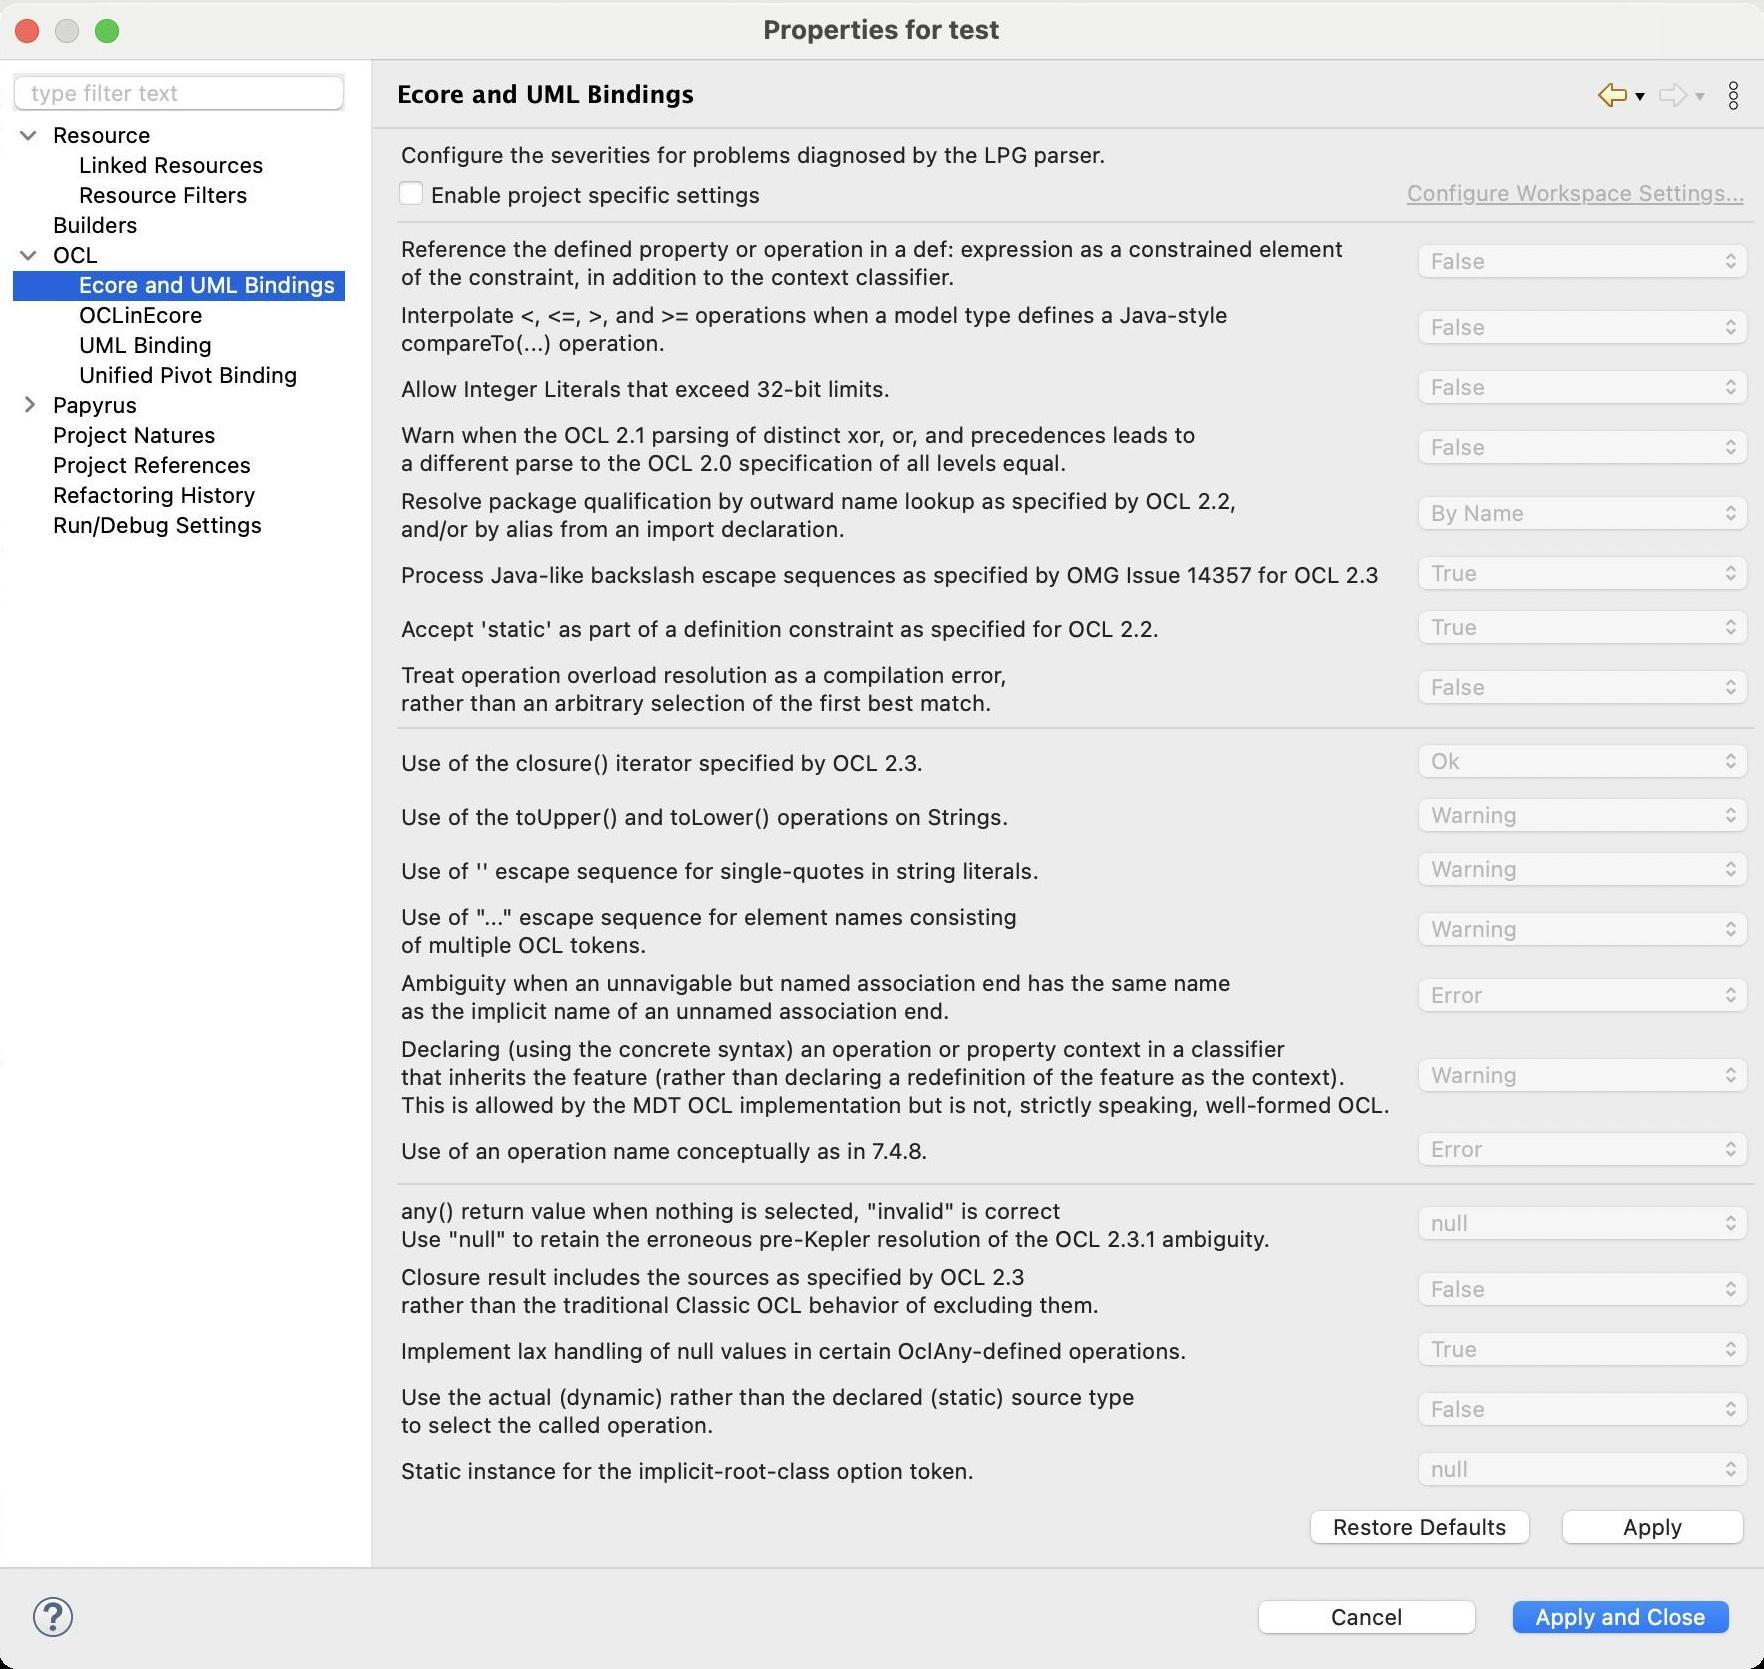
Accessibility tree:
{"name": "Properties_for_test", "role": "AXWindow", "description": null, "role_description": "standard window", "value": null, "position": "370.00;136.00", "size": "883;833", "children": [{"name": "Apply_and_Close", "role": "AXButton", "description": null, "role_description": "button", "value": null, "position": "751.00;795.00", "size": "120;27", "children": []}, {"name": "Cancel", "role": "AXButton", "description": null, "role_description": "button", "value": null, "position": "624.00;795.00", "size": "120;27", "children": []}, {"name": null, "role": "AXToolbar", "description": null, "role_description": "toolbar", "value": null, "position": "12.00;793.00", "size": "30;30", "children": [{"name": "Help", "role": "AXCheckBox", "description": null, "role_description": "checkbox", "value": 0, "position": "12.00;793.00", "size": "30;30", "children": []}]}, {"name": null, "role": "AXScrollArea", "description": null, "role_description": "scroll area", "value": null, "position": "199.00;69.00", "size": "679;708", "children": [{"name": "Apply", "role": "AXButton", "description": null, "role_description": "button", "value": null, "position": "776.00;750.00", "size": "102;27", "children": []}, {"name": "Restore_Defaults", "role": "AXButton", "description": null, "role_description": "button", "value": null, "position": "650.00;750.00", "size": "121;27", "children": []}, {"name": null, "role": "AXPopUpButton", "description": null, "role_description": "pop up button", "value": "null", "position": "706.00;723.00", "size": "172;22", "children": []}, {"name": null, "role": "AXStaticText", "description": null, "role_description": "text", "value": "Static instance for the implicit-root-class option token.", "position": "199.00;727.00", "size": "291;14", "children": []}, {"name": null, "role": "AXPopUpButton", "description": null, "role_description": "pop up button", "value": "False", "position": "706.00;693.00", "size": "172;22", "children": []}, {"name": null, "role": "AXStaticText", "description": null, "role_description": "text", "value": "Use the actual (dynamic) rather than the declared (static) source type\nto select the called operation.", "position": "199.00;690.00", "size": "372;28", "children": []}, {"name": null, "role": "AXPopUpButton", "description": null, "role_description": "pop up button", "value": "True", "position": "706.00;663.00", "size": "172;22", "children": []}, {"name": null, "role": "AXStaticText", "description": null, "role_description": "text", "value": "Implement lax handling of null values in certain OclAny-defined operations.", "position": "199.00;667.00", "size": "397;14", "children": []}, {"name": null, "role": "AXPopUpButton", "description": null, "role_description": "pop up button", "value": "False", "position": "706.00;633.00", "size": "172;22", "children": []}, {"name": null, "role": "AXStaticText", "description": null, "role_description": "text", "value": "Closure result includes the sources as specified by OCL 2.3\nrather than the traditional Classic OCL behavior of excluding them.", "position": "199.00;630.00", "size": "354;28", "children": []}, {"name": null, "role": "AXPopUpButton", "description": null, "role_description": "pop up button", "value": "null", "position": "706.00;600.00", "size": "172;22", "children": []}, {"name": null, "role": "AXStaticText", "description": null, "role_description": "text", "value": "any() return value when nothing is selected, \"invalid\" is correct\nUse \"null\" to retain the erroneous pre-Kepler resolution of the OCL 2.3.1 ambiguity.", "position": "199.00;597.00", "size": "439;28", "children": []}, {"name": null, "role": "AXPopUpButton", "description": null, "role_description": "pop up button", "value": "Error", "position": "706.00;563.00", "size": "172;22", "children": []}, {"name": null, "role": "AXStaticText", "description": null, "role_description": "text", "value": "Use of an operation name conceptually as in 7.4.8.", "position": "199.00;567.00", "size": "268;14", "children": []}, {"name": null, "role": "AXPopUpButton", "description": null, "role_description": "pop up button", "value": "Warning", "position": "706.00;526.00", "size": "172;22", "children": []}, {"name": null, "role": "AXStaticText", "description": null, "role_description": "text", "value": "Declaring (using the concrete syntax) an operation or property context in a classifier\nthat inherits the feature (rather than declaring a redefinition of the feature as the context).\nThis is allowed by the MDT OCL implementation but is not, strictly speaking, well-formed OCL.", "position": "199.00;516.00", "size": "499;42", "children": []}, {"name": null, "role": "AXPopUpButton", "description": null, "role_description": "pop up button", "value": "Error", "position": "706.00;486.00", "size": "172;22", "children": []}, {"name": null, "role": "AXStaticText", "description": null, "role_description": "text", "value": "Ambiguity when an unnavigable but named association end has the same name\nas the implicit name of an unnamed association end.", "position": "199.00;483.00", "size": "419;28", "children": []}, {"name": null, "role": "AXPopUpButton", "description": null, "role_description": "pop up button", "value": "Warning", "position": "706.00;453.00", "size": "172;22", "children": []}, {"name": null, "role": "AXStaticText", "description": null, "role_description": "text", "value": "Use of \"...\" escape sequence for element names consisting\nof multiple OCL tokens.", "position": "199.00;450.00", "size": "313;28", "children": []}, {"name": null, "role": "AXPopUpButton", "description": null, "role_description": "pop up button", "value": "Warning", "position": "706.00;423.00", "size": "172;22", "children": []}, {"name": null, "role": "AXStaticText", "description": null, "role_description": "text", "value": "Use of '' escape sequence for single-quotes in string literals.", "position": "199.00;427.00", "size": "324;14", "children": []}, {"name": null, "role": "AXPopUpButton", "description": null, "role_description": "pop up button", "value": "Warning", "position": "706.00;396.00", "size": "172;22", "children": []}, {"name": null, "role": "AXStaticText", "description": null, "role_description": "text", "value": "Use of the toUpper() and toLower() operations on Strings.", "position": "199.00;400.00", "size": "308;14", "children": []}, {"name": null, "role": "AXPopUpButton", "description": null, "role_description": "pop up button", "value": "Ok", "position": "706.00;369.00", "size": "172;22", "children": []}, {"name": null, "role": "AXStaticText", "description": null, "role_description": "text", "value": "Use of the closure() iterator specified by OCL 2.3.", "position": "199.00;373.00", "size": "266;14", "children": []}, {"name": null, "role": "AXPopUpButton", "description": null, "role_description": "pop up button", "value": "False", "position": "706.00;332.00", "size": "172;22", "children": []}, {"name": null, "role": "AXStaticText", "description": null, "role_description": "text", "value": "Treat operation overload resolution as a compilation error,\nrather than an arbitrary selection of the first best match.", "position": "199.00;329.00", "size": "308;28", "children": []}, {"name": null, "role": "AXPopUpButton", "description": null, "role_description": "pop up button", "value": "True", "position": "706.00;302.00", "size": "172;22", "children": []}, {"name": null, "role": "AXStaticText", "description": null, "role_description": "text", "value": "Accept 'static' as part of a definition constraint as specified for OCL 2.2.", "position": "199.00;306.00", "size": "384;14", "children": []}, {"name": null, "role": "AXPopUpButton", "description": null, "role_description": "pop up button", "value": "True", "position": "706.00;275.00", "size": "172;22", "children": []}, {"name": null, "role": "AXStaticText", "description": null, "role_description": "text", "value": "Process Java-like backslash escape sequences as specified by OMG Issue 14357 for OCL 2.3", "position": "199.00;279.00", "size": "493;14", "children": []}, {"name": null, "role": "AXPopUpButton", "description": null, "role_description": "pop up button", "value": "By Name", "position": "706.00;245.00", "size": "172;22", "children": []}, {"name": null, "role": "AXStaticText", "description": null, "role_description": "text", "value": "Resolve package qualification by outward name lookup as specified by OCL 2.2,\nand/or by alias from an import declaration.", "position": "199.00;242.00", "size": "422;28", "children": []}, {"name": null, "role": "AXPopUpButton", "description": null, "role_description": "pop up button", "value": "False", "position": "706.00;212.00", "size": "172;22", "children": []}, {"name": null, "role": "AXStaticText", "description": null, "role_description": "text", "value": "Warn when the OCL 2.1 parsing of distinct xor, or, and precedences leads to\na different parse to the OCL 2.0 specification of all levels equal.", "position": "199.00;209.00", "size": "402;28", "children": []}, {"name": null, "role": "AXPopUpButton", "description": null, "role_description": "pop up button", "value": "False", "position": "706.00;182.00", "size": "172;22", "children": []}, {"name": null, "role": "AXStaticText", "description": null, "role_description": "text", "value": "Allow Integer Literals that exceed 32-bit limits.", "position": "199.00;186.00", "size": "249;14", "children": []}, {"name": null, "role": "AXPopUpButton", "description": null, "role_description": "pop up button", "value": "False", "position": "706.00;152.00", "size": "172;22", "children": []}, {"name": null, "role": "AXStaticText", "description": null, "role_description": "text", "value": "Interpolate <, <=, >, and >= operations when a model type defines a Java-style\ncompareTo(...) operation.", "position": "199.00;149.00", "size": "418;28", "children": []}, {"name": null, "role": "AXPopUpButton", "description": null, "role_description": "pop up button", "value": "False", "position": "706.00;119.00", "size": "172;22", "children": []}, {"name": null, "role": "AXStaticText", "description": null, "role_description": "text", "value": "Reference the defined property or operation in a def: expression as a constrained element\nof the constraint, in addition to the context classifier.", "position": "199.00;116.00", "size": "476;28", "children": []}, {"name": null, "role": "AXScrollArea", "description": null, "role_description": "scroll area", "value": null, "position": "702.00;88.00", "size": "176;15", "children": [{"name": null, "role": "AXTextArea", "description": null, "role_description": "text entry area", "value": "Configure Workspace Settings...", "position": "702.00;88.00", "size": "176;15", "children": [{"name": "Configure_Workspace_Settings...", "role": "AXLink", "description": null, "role_description": "hyperlink", "value": null, "position": "704.00;88.00", "size": "169;13", "children": []}]}]}, {"name": "Enable_project_specific_settings", "role": "AXCheckBox", "description": null, "role_description": "checkbox", "value": 0, "position": "199.00;88.00", "size": "498;16", "children": []}, {"name": null, "role": "AXStaticText", "description": null, "role_description": "text", "value": "Configure the severities for problems diagnosed by the LPG parser.", "position": "199.00;69.00", "size": "679;14", "children": []}]}, {"name": null, "role": "AXToolbar", "description": "", "role_description": "toolbar", "value": null, "position": "796.00;35.00", "size": "82;22", "children": [{"name": "Back_to_OCL", "role": "AXMenuButton", "description": null, "role_description": "menu button", "value": null, "position": "796.00;35.00", "size": "22;22", "children": []}, {"name": "Forward", "role": "AXMenuButton", "description": null, "role_description": "menu button", "value": null, "position": "826.00;35.00", "size": "22;22", "children": []}, {"name": "Additional_Dialog_Actions", "role": "AXButton", "description": null, "role_description": "button", "value": null, "position": "856.00;35.00", "size": "22;22", "children": []}]}, {"name": null, "role": "AXStaticText", "description": "", "role_description": "text", "value": "Ecore and UML Bindings", "position": "196.00;35.00", "size": "593;21", "children": []}, {"name": null, "role": "AXSplitter", "description": null, "role_description": "splitter", "value": 180, "position": "180.00;28.00", "size": "5;754", "children": []}, {"name": null, "role": "AXScrollArea", "description": null, "role_description": "scroll area", "value": null, "position": "7.00;59.00", "size": "166;723", "children": [{"name": null, "role": "AXOutline", "description": null, "role_description": "outline", "value": null, "position": "7.00;59.00", "size": "166;723", "children": [{"name": null, "role": "AXRow", "description": null, "role_description": "outline row", "value": null, "position": "7.00;59.00", "size": "166;15", "children": [{"name": null, "role": "AXGroup", "description": null, "role_description": "group", "value": null, "position": "7.00;59.00", "size": "162;15", "children": [{"name": null, "role": "AXDisclosureTriangle", "description": null, "role_description": "disclosure triangle", "value": 1, "position": "9.00;59.00", "size": "12;14", "children": []}, {"name": null, "role": "AXStaticText", "description": null, "role_description": "text", "value": "Resource", "position": "25.00;59.00", "size": "143;14", "children": []}]}]}, {"name": null, "role": "AXRow", "description": null, "role_description": "outline row", "value": null, "position": "7.00;74.00", "size": "166;15", "children": [{"name": null, "role": "AXStaticText", "description": null, "role_description": "text", "value": "Linked Resources", "position": "38.00;74.00", "size": "130;14", "children": []}]}, {"name": null, "role": "AXRow", "description": null, "role_description": "outline row", "value": null, "position": "7.00;89.00", "size": "166;15", "children": [{"name": null, "role": "AXStaticText", "description": null, "role_description": "text", "value": "Resource Filters", "position": "38.00;89.00", "size": "130;14", "children": []}]}, {"name": null, "role": "AXRow", "description": null, "role_description": "outline row", "value": null, "position": "7.00;104.00", "size": "166;15", "children": [{"name": null, "role": "AXStaticText", "description": null, "role_description": "text", "value": "Builders", "position": "25.00;104.00", "size": "143;14", "children": []}]}, {"name": null, "role": "AXRow", "description": null, "role_description": "outline row", "value": null, "position": "7.00;119.00", "size": "166;15", "children": [{"name": null, "role": "AXGroup", "description": null, "role_description": "group", "value": null, "position": "7.00;119.00", "size": "162;15", "children": [{"name": null, "role": "AXDisclosureTriangle", "description": null, "role_description": "disclosure triangle", "value": 1, "position": "9.00;119.00", "size": "12;14", "children": []}, {"name": null, "role": "AXStaticText", "description": null, "role_description": "text", "value": "OCL", "position": "25.00;119.00", "size": "143;14", "children": []}]}]}, {"name": null, "role": "AXRow", "description": null, "role_description": "outline row", "value": null, "position": "7.00;134.00", "size": "166;15", "children": [{"name": null, "role": "AXStaticText", "description": null, "role_description": "text", "value": "Ecore and UML Bindings", "position": "38.00;134.00", "size": "130;14", "children": []}]}, {"name": null, "role": "AXRow", "description": null, "role_description": "outline row", "value": null, "position": "7.00;149.00", "size": "166;15", "children": [{"name": null, "role": "AXStaticText", "description": null, "role_description": "text", "value": "OCLinEcore", "position": "38.00;149.00", "size": "130;14", "children": []}]}, {"name": null, "role": "AXRow", "description": null, "role_description": "outline row", "value": null, "position": "7.00;164.00", "size": "166;15", "children": [{"name": null, "role": "AXStaticText", "description": null, "role_description": "text", "value": "UML Binding", "position": "38.00;164.00", "size": "130;14", "children": []}]}, {"name": null, "role": "AXRow", "description": null, "role_description": "outline row", "value": null, "position": "7.00;179.00", "size": "166;15", "children": [{"name": null, "role": "AXStaticText", "description": null, "role_description": "text", "value": "Unified Pivot Binding", "position": "38.00;179.00", "size": "130;14", "children": []}]}, {"name": null, "role": "AXRow", "description": null, "role_description": "outline row", "value": null, "position": "7.00;194.00", "size": "166;15", "children": [{"name": null, "role": "AXGroup", "description": null, "role_description": "group", "value": null, "position": "7.00;194.00", "size": "162;15", "children": [{"name": null, "role": "AXDisclosureTriangle", "description": null, "role_description": "disclosure triangle", "value": 0, "position": "9.00;194.00", "size": "12;14", "children": []}, {"name": null, "role": "AXStaticText", "description": null, "role_description": "text", "value": "Papyrus", "position": "25.00;194.00", "size": "143;14", "children": []}]}]}, {"name": null, "role": "AXRow", "description": null, "role_description": "outline row", "value": null, "position": "7.00;209.00", "size": "166;15", "children": [{"name": null, "role": "AXStaticText", "description": null, "role_description": "text", "value": "Project Natures", "position": "25.00;209.00", "size": "143;14", "children": []}]}, {"name": null, "role": "AXRow", "description": null, "role_description": "outline row", "value": null, "position": "7.00;224.00", "size": "166;15", "children": [{"name": null, "role": "AXStaticText", "description": null, "role_description": "text", "value": "Project References", "position": "25.00;224.00", "size": "143;14", "children": []}]}, {"name": null, "role": "AXRow", "description": null, "role_description": "outline row", "value": null, "position": "7.00;239.00", "size": "166;15", "children": [{"name": null, "role": "AXStaticText", "description": null, "role_description": "text", "value": "Refactoring History", "position": "25.00;239.00", "size": "143;14", "children": []}]}, {"name": null, "role": "AXRow", "description": null, "role_description": "outline row", "value": null, "position": "7.00;254.00", "size": "166;15", "children": [{"name": null, "role": "AXStaticText", "description": null, "role_description": "text", "value": "Run/Debug Settings", "position": "25.00;254.00", "size": "143;14", "children": []}]}, {"name": null, "role": "AXColumn", "description": null, "role_description": "column", "value": null, "position": "7.00;59.00", "size": "162;723", "children": []}]}]}, {"name": "type_filter_text", "role": "AXTextField", "description": null, "role_description": "search text field", "value": "", "position": "7.00;35.00", "size": "166;19", "children": []}, {"name": null, "role": "AXButton", "description": null, "role_description": "close button", "value": null, "position": "7.00;6.00", "size": "14;16", "children": []}, {"name": null, "role": "AXButton", "description": null, "role_description": "zoom button", "value": null, "position": "47.00;6.00", "size": "14;16", "children": [{"name": null, "role": "AXGroup", "description": null, "role_description": "group", "value": null, "position": "47.00;6.00", "size": "14;16", "children": [{"name": null, "role": "AXGroup", "description": null, "role_description": "group", "value": null, "position": "47.00;6.00", "size": "14;16", "children": []}]}]}, {"name": null, "role": "AXButton", "description": null, "role_description": "minimize button", "value": null, "position": "27.00;6.00", "size": "14;16", "children": []}, {"name": null, "role": "AXStaticText", "description": null, "role_description": "text", "value": "Properties for test", "position": "380.00;5.00", "size": "123;16", "children": []}]}